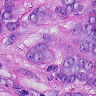
Metastatic tissue present: yes